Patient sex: M
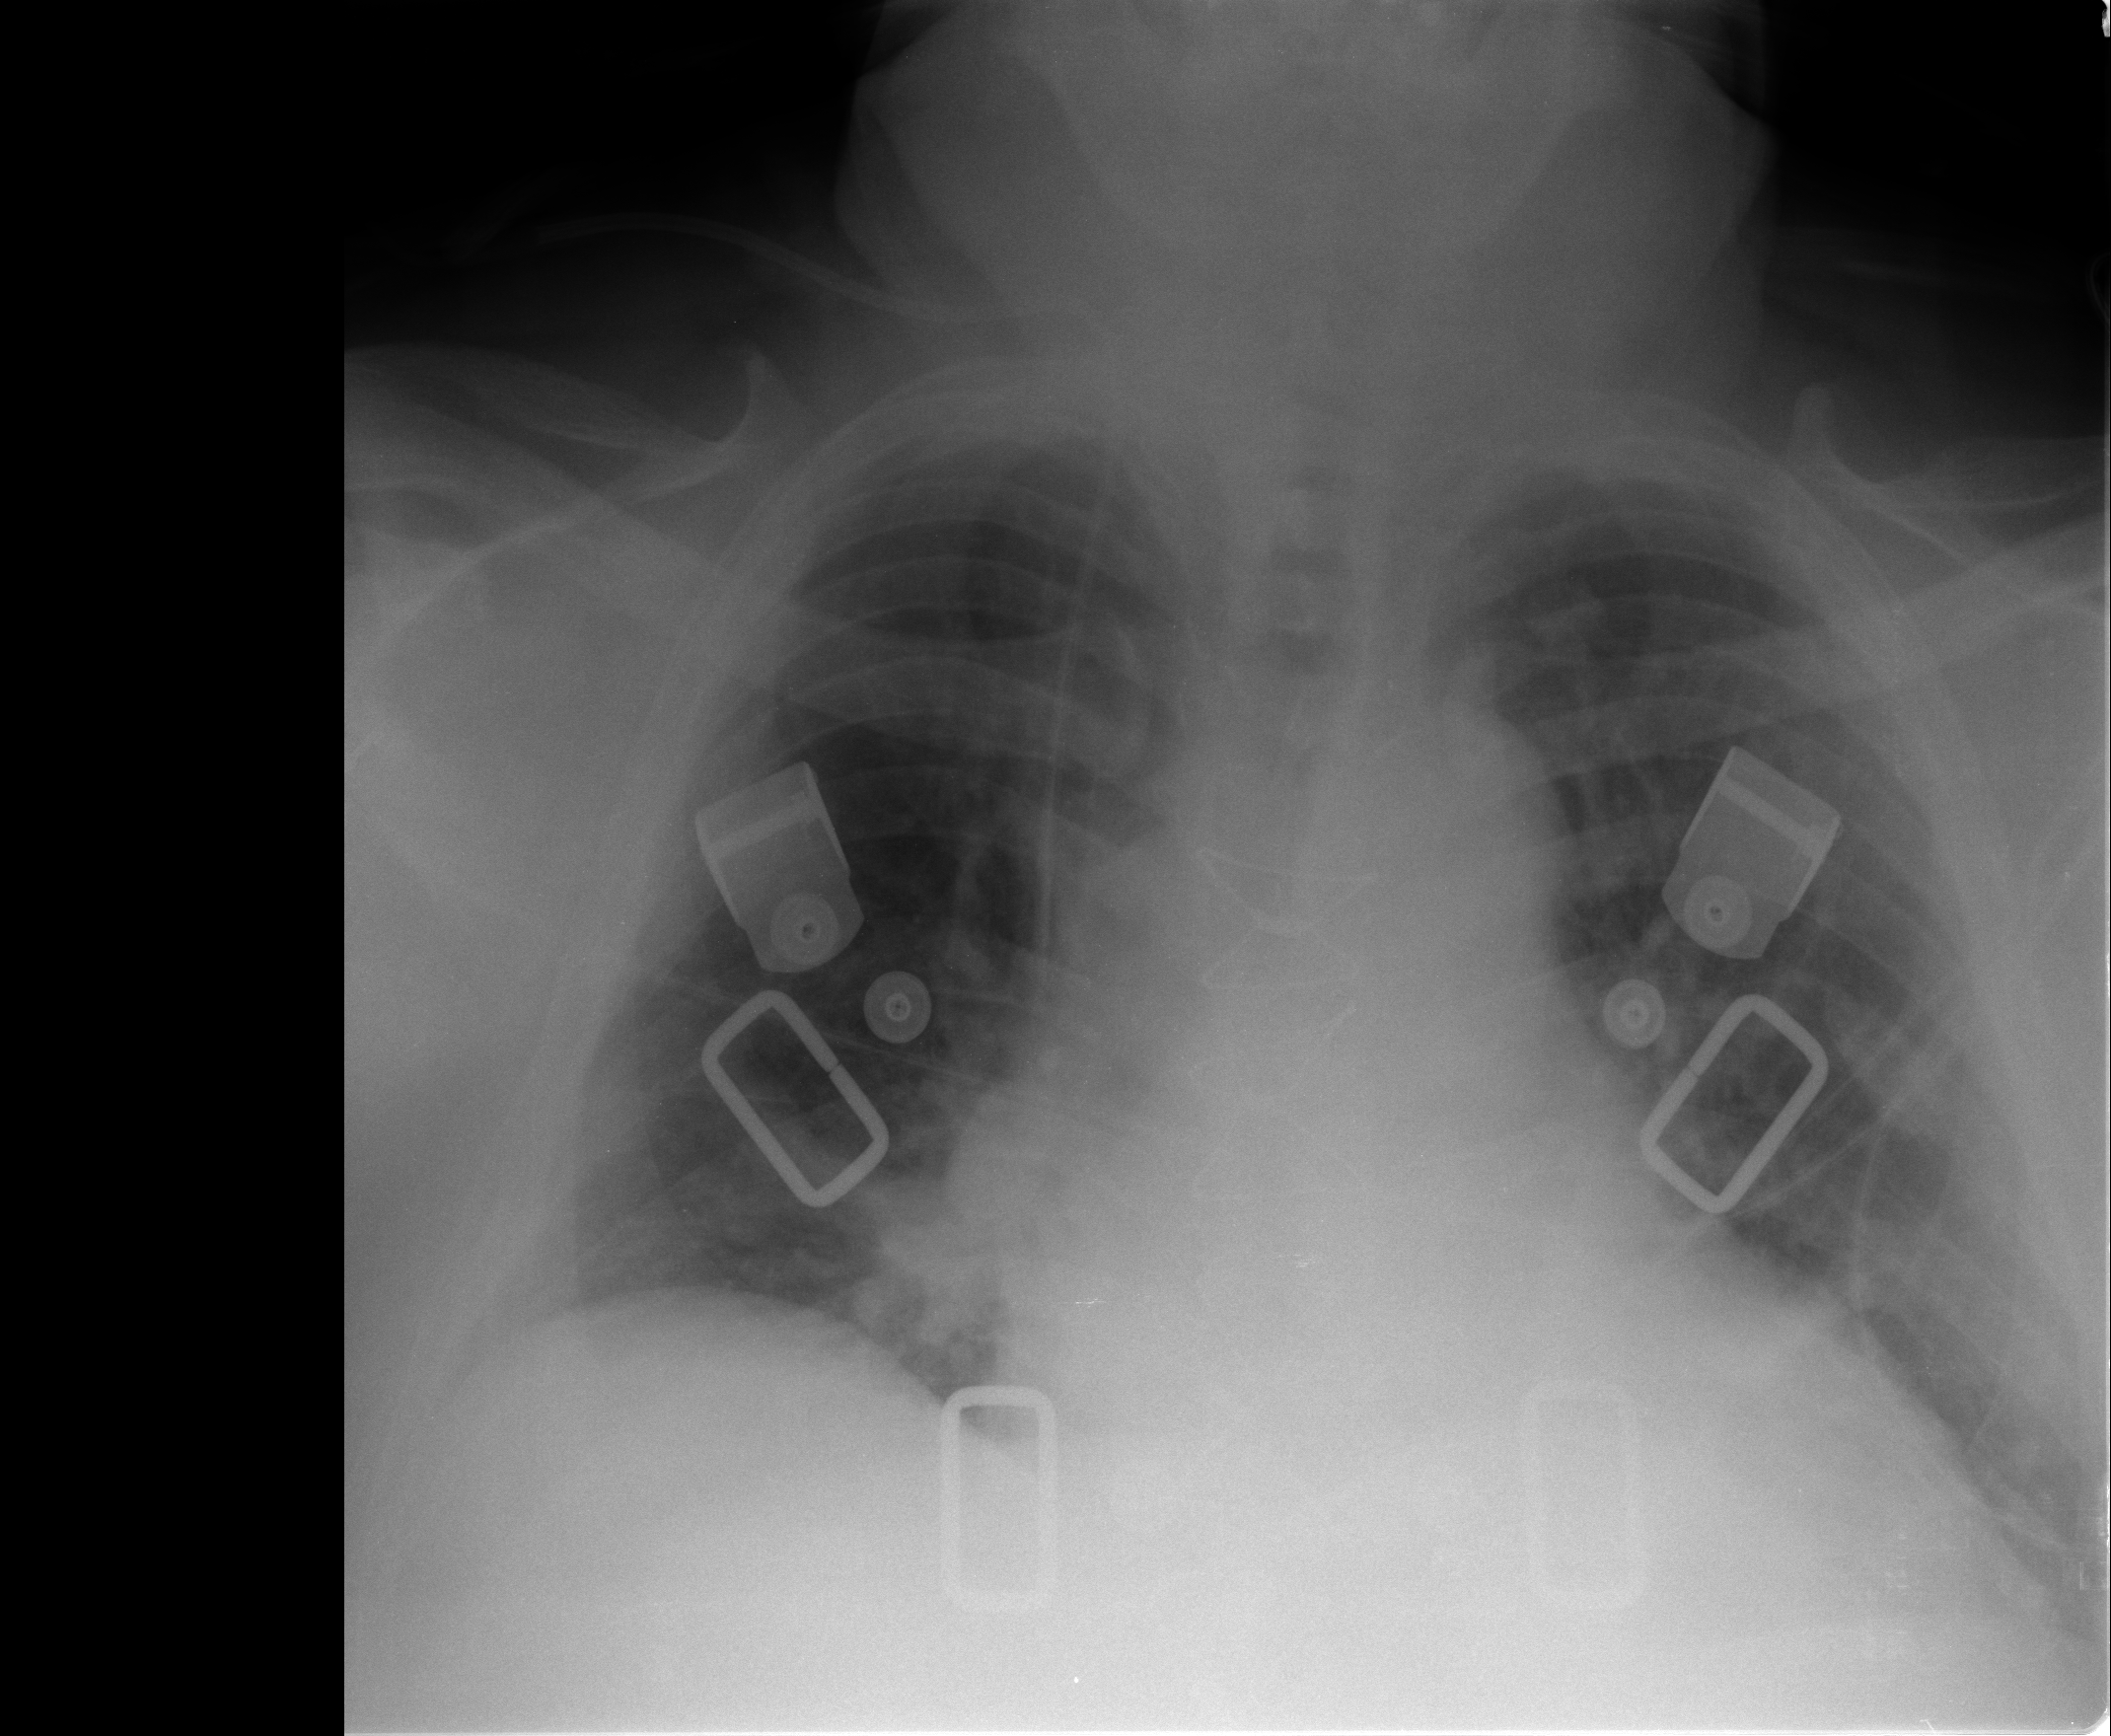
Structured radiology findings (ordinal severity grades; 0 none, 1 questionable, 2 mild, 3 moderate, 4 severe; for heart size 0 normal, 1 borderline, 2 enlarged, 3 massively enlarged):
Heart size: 2
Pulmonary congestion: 2
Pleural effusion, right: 1
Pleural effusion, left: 1
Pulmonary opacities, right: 2
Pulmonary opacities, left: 2
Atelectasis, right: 1
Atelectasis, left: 2